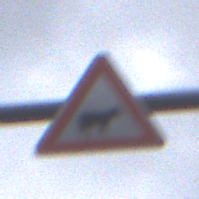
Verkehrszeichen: ViehtriebLinks
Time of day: MorningAfternoon
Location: Outdoor (Urban)
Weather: Overcast
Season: NotSpecified
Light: Natural